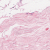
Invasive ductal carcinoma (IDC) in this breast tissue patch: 0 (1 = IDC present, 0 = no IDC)